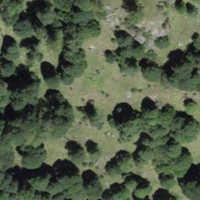
EUNIS habitat code: 26
Species observed at this site:
Aporia crataegi
Parnassius apollo